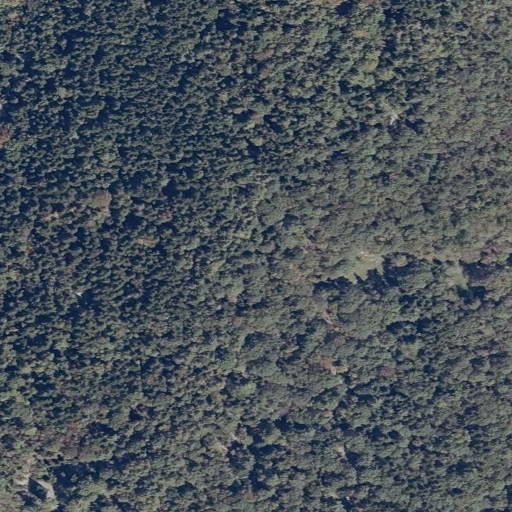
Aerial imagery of island in Maine named Hermit Island containing evergreen forest, mixed forest, open development, deciduous forest, and open water